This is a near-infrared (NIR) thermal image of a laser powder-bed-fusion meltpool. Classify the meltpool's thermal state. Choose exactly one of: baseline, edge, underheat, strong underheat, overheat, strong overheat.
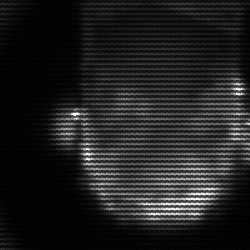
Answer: baseline